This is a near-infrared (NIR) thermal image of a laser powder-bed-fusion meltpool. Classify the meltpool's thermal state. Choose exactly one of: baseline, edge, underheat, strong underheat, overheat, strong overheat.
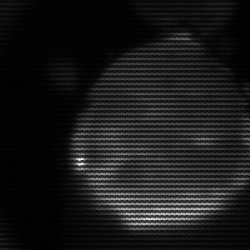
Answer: edge